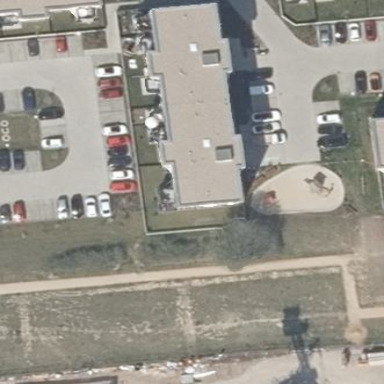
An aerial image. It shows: Apartment building with flat roof.